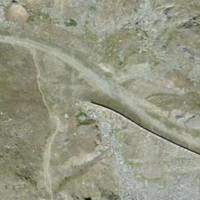
EUNIS habitat code: 48
Species observed at this site:
Sempervivum montanum